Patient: sex F, age 61
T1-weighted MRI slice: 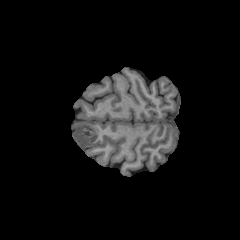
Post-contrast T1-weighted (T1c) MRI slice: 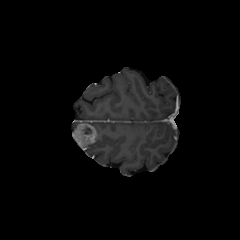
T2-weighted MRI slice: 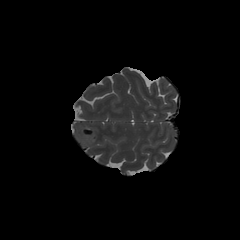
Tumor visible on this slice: yes
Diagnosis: Glioblastoma, IDH-wildtype
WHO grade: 4